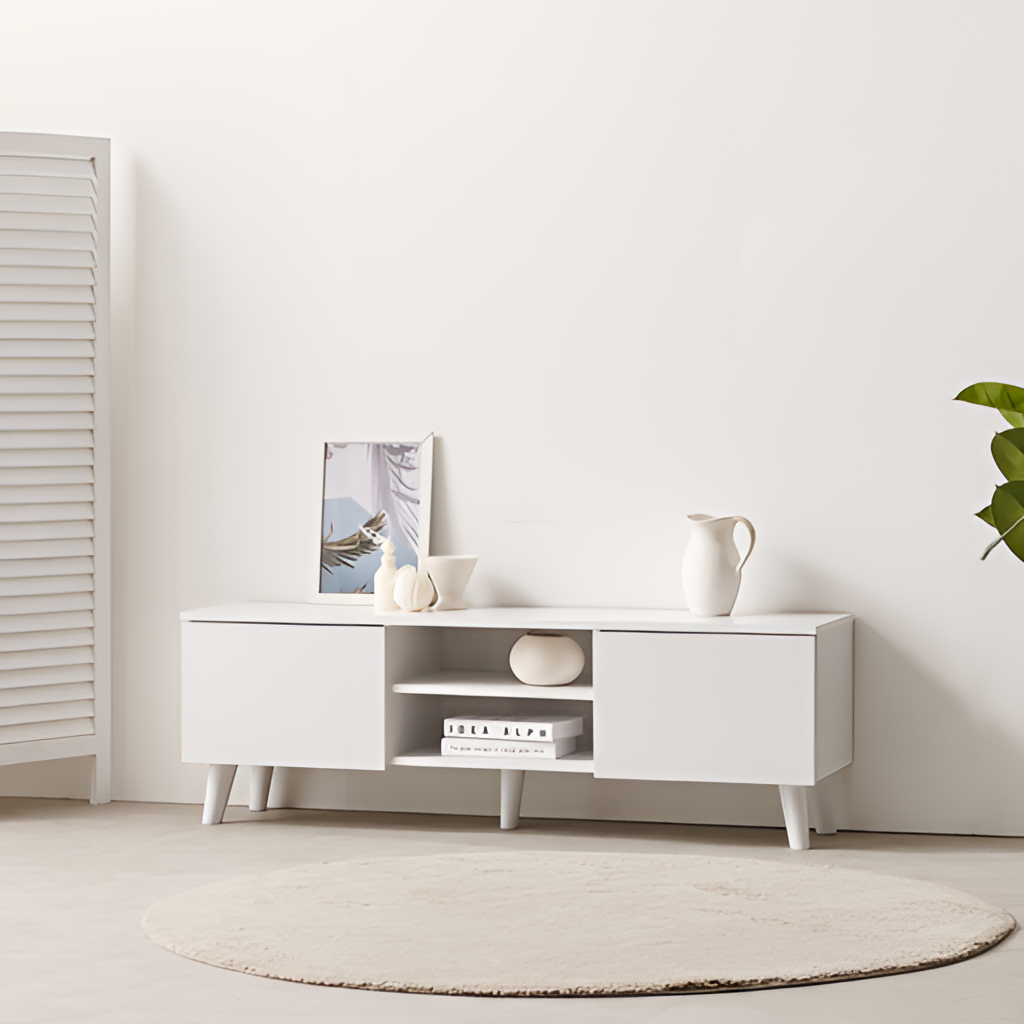
white wood console, living room, tile flooring, with smooth pattern, paint wallpaper, with solid pattern, modern